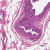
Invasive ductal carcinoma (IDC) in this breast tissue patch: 0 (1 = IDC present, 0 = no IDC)